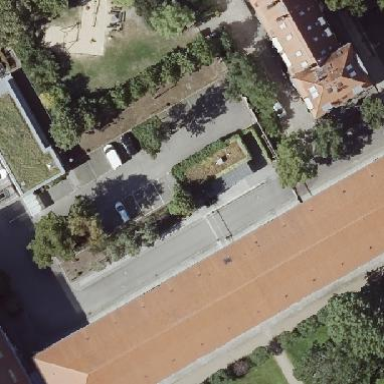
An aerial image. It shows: Government building with hipped roof made of red roof tiles.